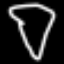
Label: diamond